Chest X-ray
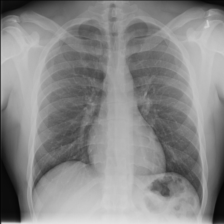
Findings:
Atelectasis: negative
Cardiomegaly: negative
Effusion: negative
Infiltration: negative
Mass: negative
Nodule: negative
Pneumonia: negative
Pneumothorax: negative
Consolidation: negative
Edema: negative
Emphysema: negative
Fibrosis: negative
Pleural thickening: negative
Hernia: negative